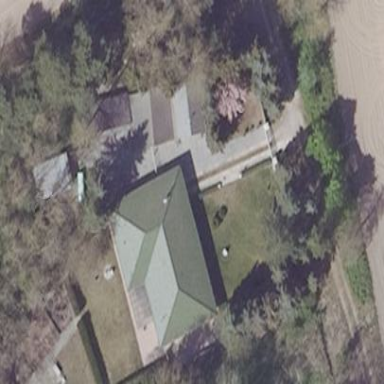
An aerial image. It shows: House with multiple parts.